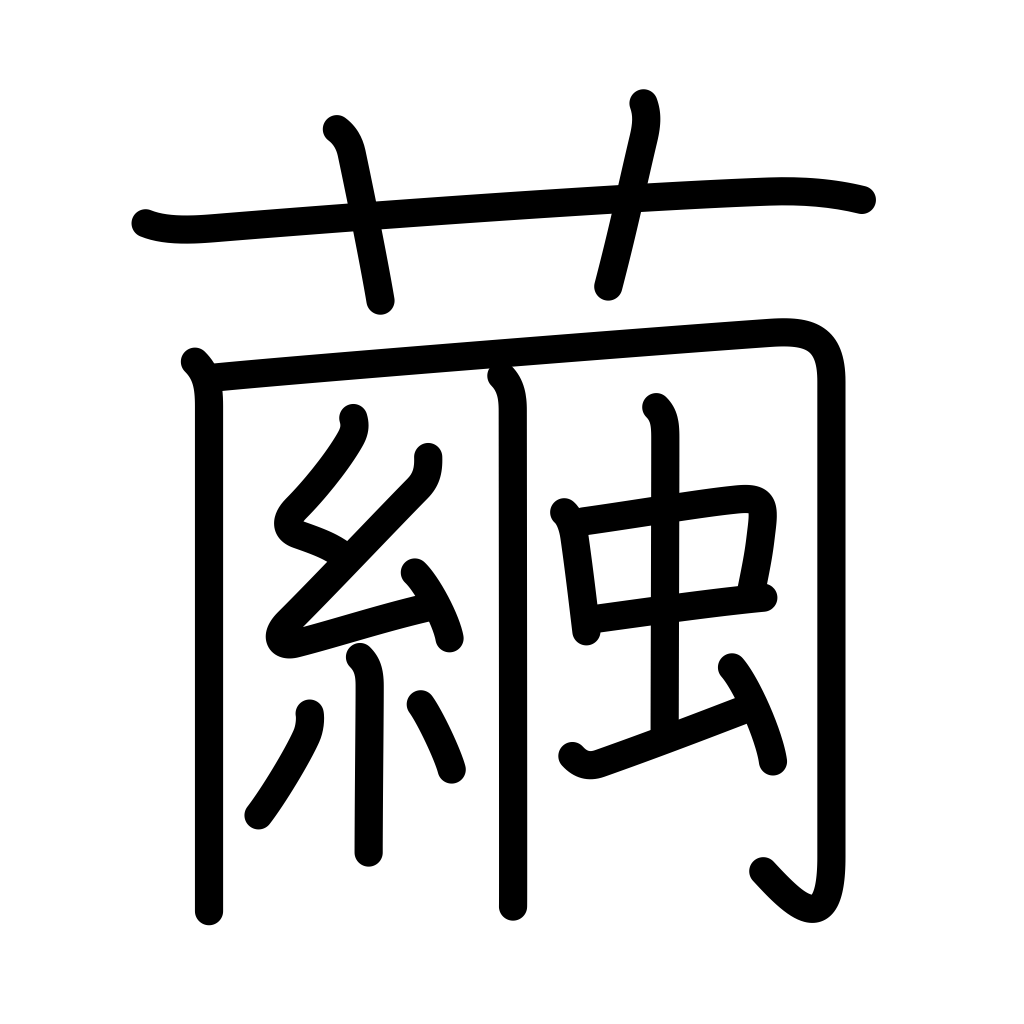
Meaning: cocoon